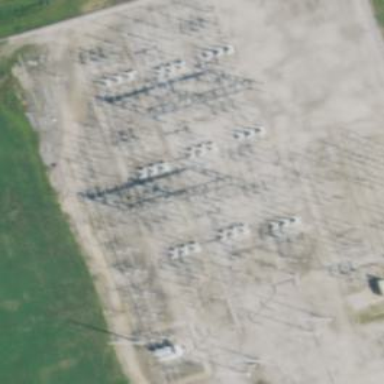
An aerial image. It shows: Switch used for power control.